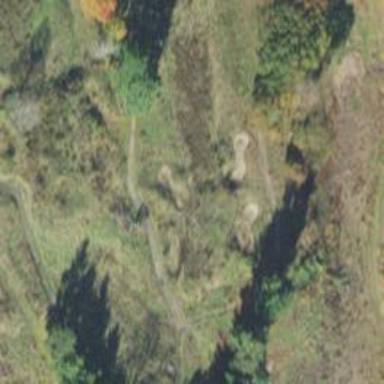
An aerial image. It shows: Path for both roads and golfers.